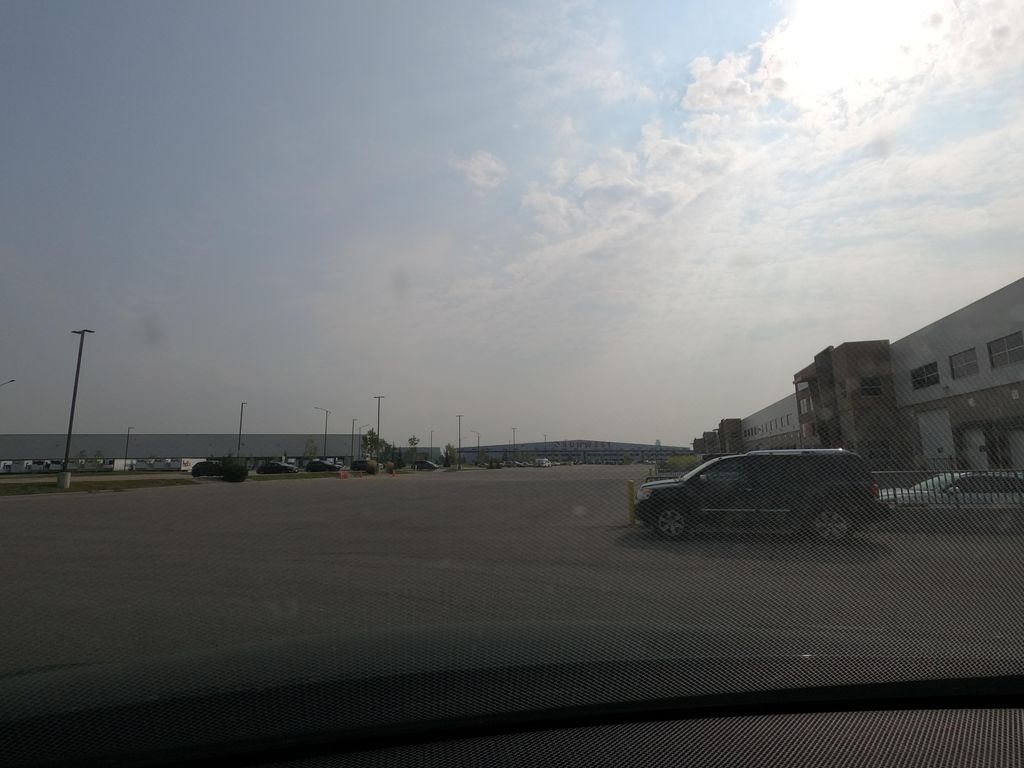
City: calgary